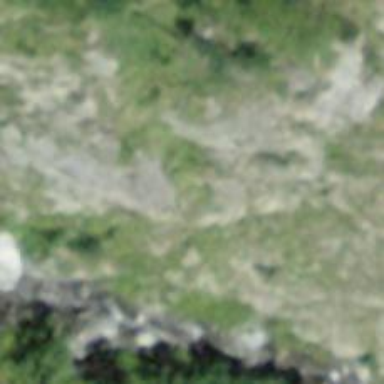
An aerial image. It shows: Cliff in nature.